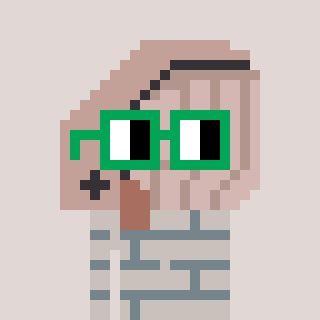
a pixel art character with square green glasses, a whale-shaped head and a foggrey-colored body on a warm background